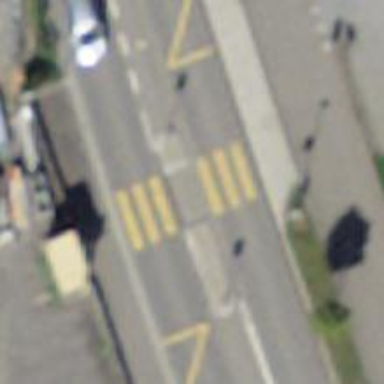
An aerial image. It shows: Asphalt footway with marked zebra crossing that includes crossing island.